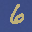
Label: 6